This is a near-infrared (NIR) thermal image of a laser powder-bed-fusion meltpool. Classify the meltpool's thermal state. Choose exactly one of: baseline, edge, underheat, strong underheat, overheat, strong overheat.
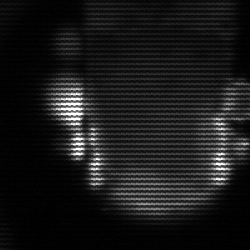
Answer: baseline